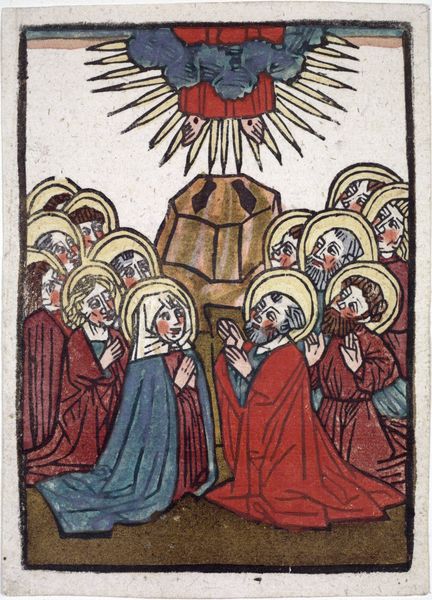
Titel: Christi Himmelfahrt
Standort: Wien
Institution: Albertina, Wien
Schlagwörter: berg, blau, felsen, gemälde, gott, himmel, kopf, mann, schatten, umhang, weiß, wolken, frauen, grün, menschen, braun, frau, männer, rot, wolke, bart, bärte, blicke, bärtig, rahmen, stein, tod, tot, hände, kirche, sonne, gewand, gold, mutter, füße, holzschnitt, wangen, farben, fels, grafik, kopftuch, nägel, glaube, kreuz, religion, strahlen, druck, schnitt, knien, holzdruck, beten, gebet, löcher, heiligenschein, christus, jesus, kreuzigung, stigma, stigmata, wunden, wundmale, beeten, erscheinung, umhänge, heilige, erleuchtung, jünger, heilig, maria, anbetung, christentum, auferstehung, himmelfahrt, josef, testament, roben, tiefdruck, apostel, heiliger geist, mehrfarbig, preisen, glorien, fles, fussabdruck, fußabdrücke, steinrahmen, er, menschen#, hosef, sigmata, heiligeschnein, heiligel